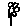
Label: flower